Электромагнитное реле через ключ $K_{1}$ подключено к батарее, ЭДС которой равна $\mathscr{E}$. Ключ $K_{1}$ нормально замкнут и размыкается при срабатывании реле (см. рисунок).  Омическое сопротивление обмотки реле $R=50~Ом$, индуктивность обмотки $L=0.5~Гн$. Когда сила тока достигает значения $I_{2}=\frac{2}{3} \frac{\mathscr{E}}{R}$, реле срабатывает и ключ $K_{1}$ размыкается. Через некоторое время, когда сила тока в цепи реле становится равной $I_{1}=\frac{1}{3} \frac{\mathscr{E}}{R}$, ключ $K_{1}$ снова замыкается.
Определите период срабатывания реле в установившемся режиме работы. Считайте диод $Д$ идеальным. Внутренним сопротивлением батареи можно пренебречь.
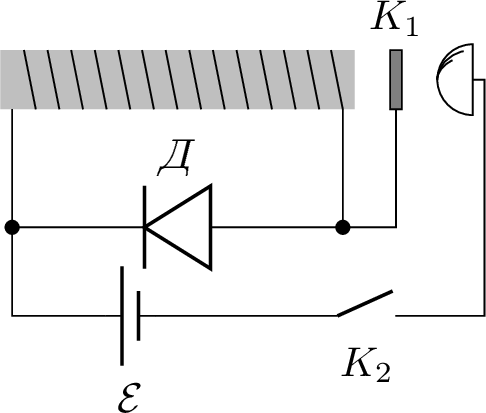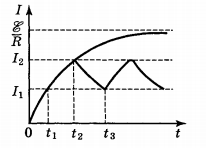
Решение: После замыкания ключа $K_{2}$ можно применить закон Ома для замкнутой цепи: $$ L \frac{d I}{d t}+I R=\mathscr{E}. $$ Решение этого уравнения имеет вид (см. рисунок): $$ I(t)=\frac{\mathscr{E}}{R}\left(1-e^{-R t / L}\right). $$  Через некоторое время $t_{1}$ сила тока через катушку реле будет равна $$ I_{1}=\frac{\mathscr{E}}{R}\left(1-e^{-R t_{1} / L}\right), $$ а через время $t_{2}$ сила тока $$ I_{2}=\frac{\mathscr{E}}{R}\left(1-e^{-R t_{2} / L}\right). $$ Из совместного решения двух последних уравнений найдем $$ \tau_{1}=t_{2}-t_{1}=\frac{L}{R} \ln \left(\frac{\mathscr{E} / R-I_{1}}{\mathscr{E} / R-I_{2}}\right)=\frac{L}{R} \ln 2. $$ После размыкания ключа $K_{1}$ образуется новая замкнутая цепь, состоящая из обмотки реле и диода $D$. Закон Ома для этой цепи будет иметь вид: $$ L \frac{d I}{d t}+I R=0. $$ В этом случае $\tau_{2}=t_{3}-t_{2}$; чтобы найти $\tau_{2}$ нужно в $(1)$ заменить $I_{1}$ на $I_{2}$, а $I_{2}$ на $I_{1}$ и учесть, что $\mathscr{E}=0$. Тогда $$ \tau_{2}=\tau_{1}=\frac{L}{R} \ln \frac{I_{2}}{I_{1}}=\frac{L}{R} \ln 2. $$ Период размыкания и замыкания реле в установившемся режиме $$ T=\tau_{1}+\tau_{2}=\frac{2 L}{R} \cdot \ln 2=1.4 \cdot 10^{-2}~с. $$
Ответ: $$ T=\frac{2 L}{R} \cdot \ln 2=1.4 \cdot 10^{-2}~с. $$
Темы:
T, Электричество, Диод, Цепь с катушкой, Всероссийские, Катушка